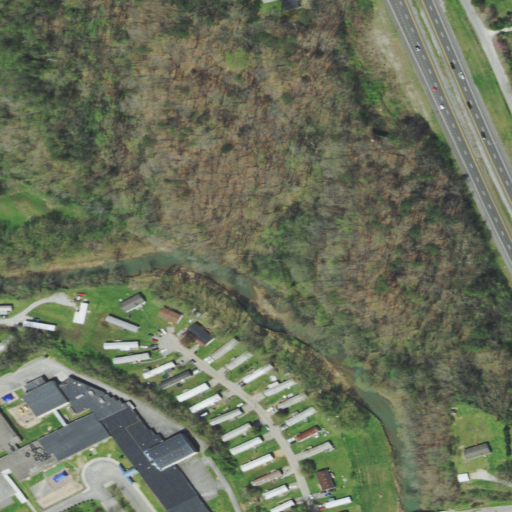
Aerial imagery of valley in Tennessee named Longfield Hollow containing deciduous forest, medium intensity development, open development, low intensity development, high intensity development, pasture, and mixed forest